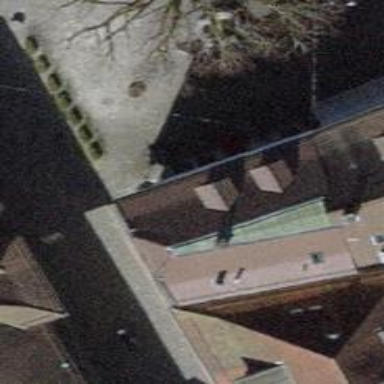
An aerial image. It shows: Café.